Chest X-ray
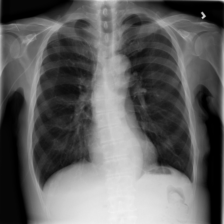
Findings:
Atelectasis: negative
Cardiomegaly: negative
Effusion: negative
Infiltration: negative
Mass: negative
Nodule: negative
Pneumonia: negative
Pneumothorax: negative
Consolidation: negative
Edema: negative
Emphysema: negative
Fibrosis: negative
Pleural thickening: negative
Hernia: negative